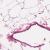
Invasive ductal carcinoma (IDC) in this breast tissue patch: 0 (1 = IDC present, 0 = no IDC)